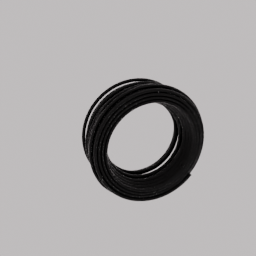
Label: electronics